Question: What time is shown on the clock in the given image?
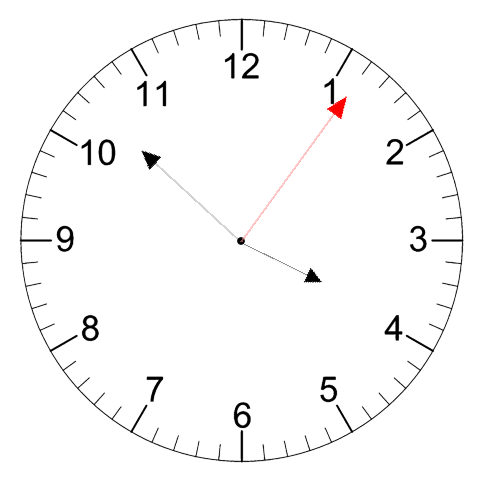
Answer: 03:52:06